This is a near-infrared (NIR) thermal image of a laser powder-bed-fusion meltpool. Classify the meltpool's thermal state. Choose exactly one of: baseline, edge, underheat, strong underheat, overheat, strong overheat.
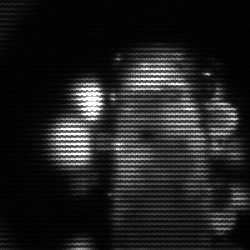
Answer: strong underheat